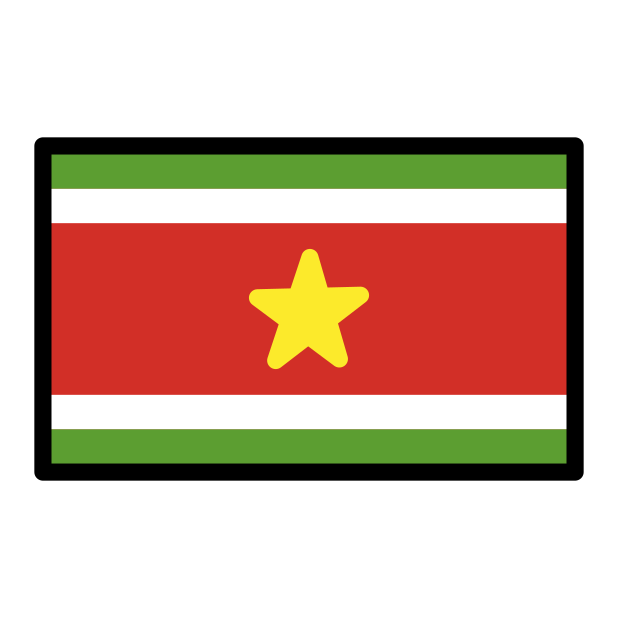
flag: Suriname